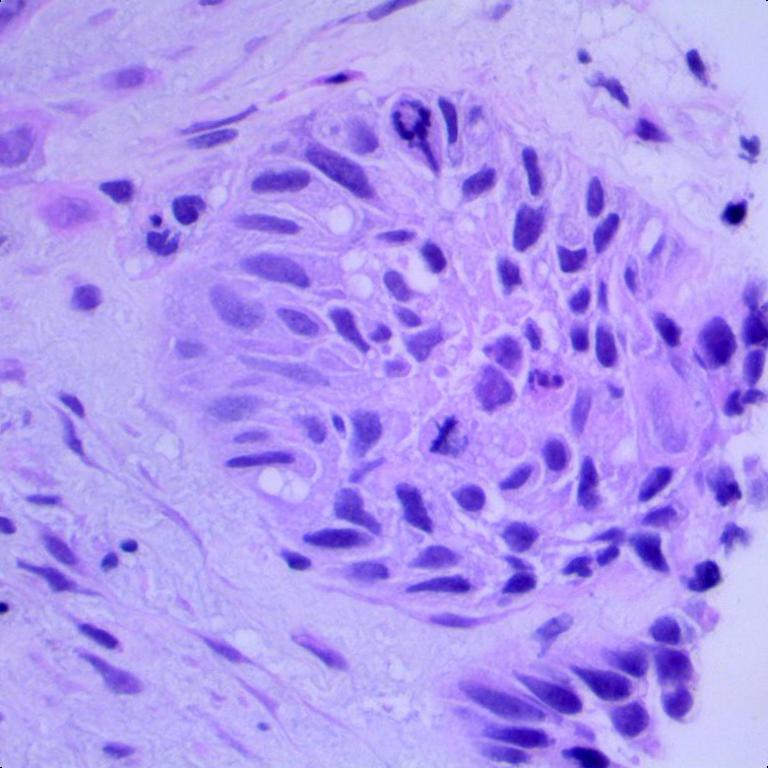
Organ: lung
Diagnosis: squamous carcinomas